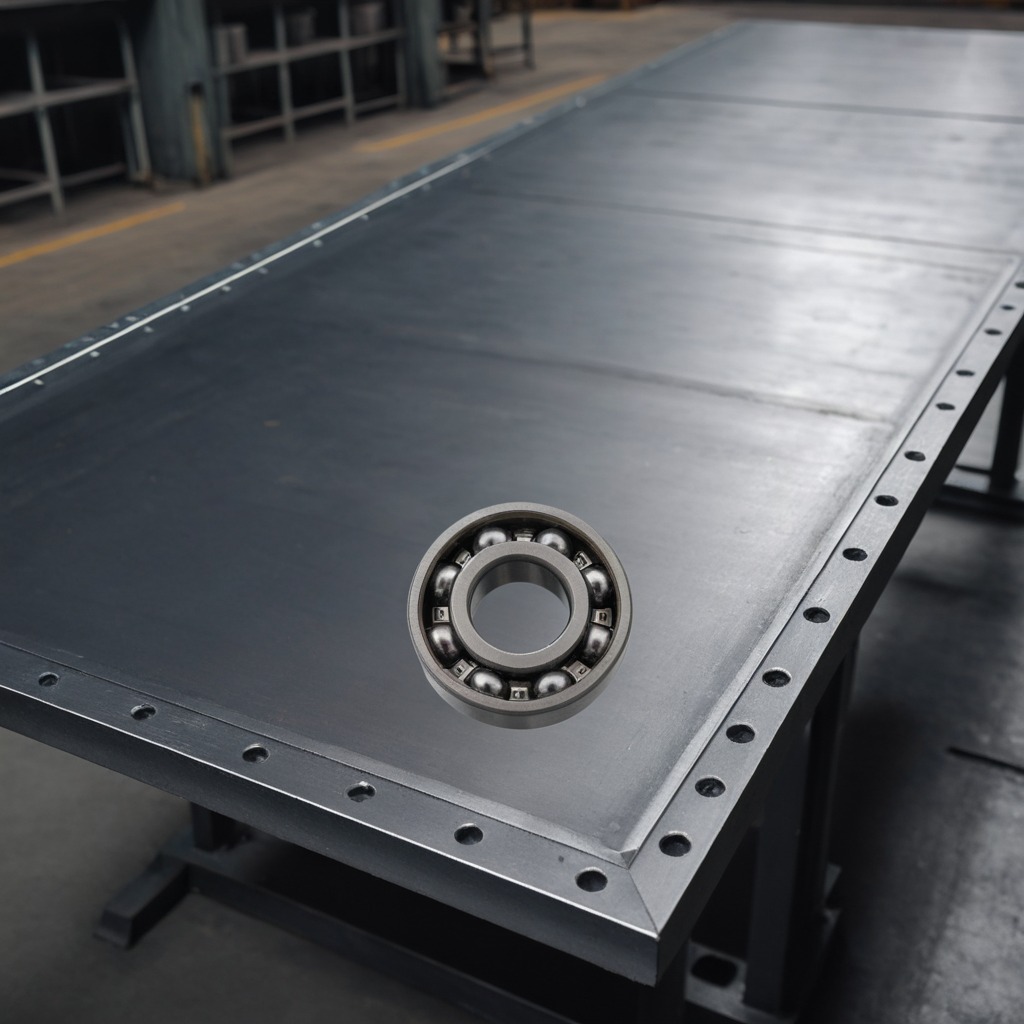
A metal ball bearing is lying on a cold steel table in a mining workshop.